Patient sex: M
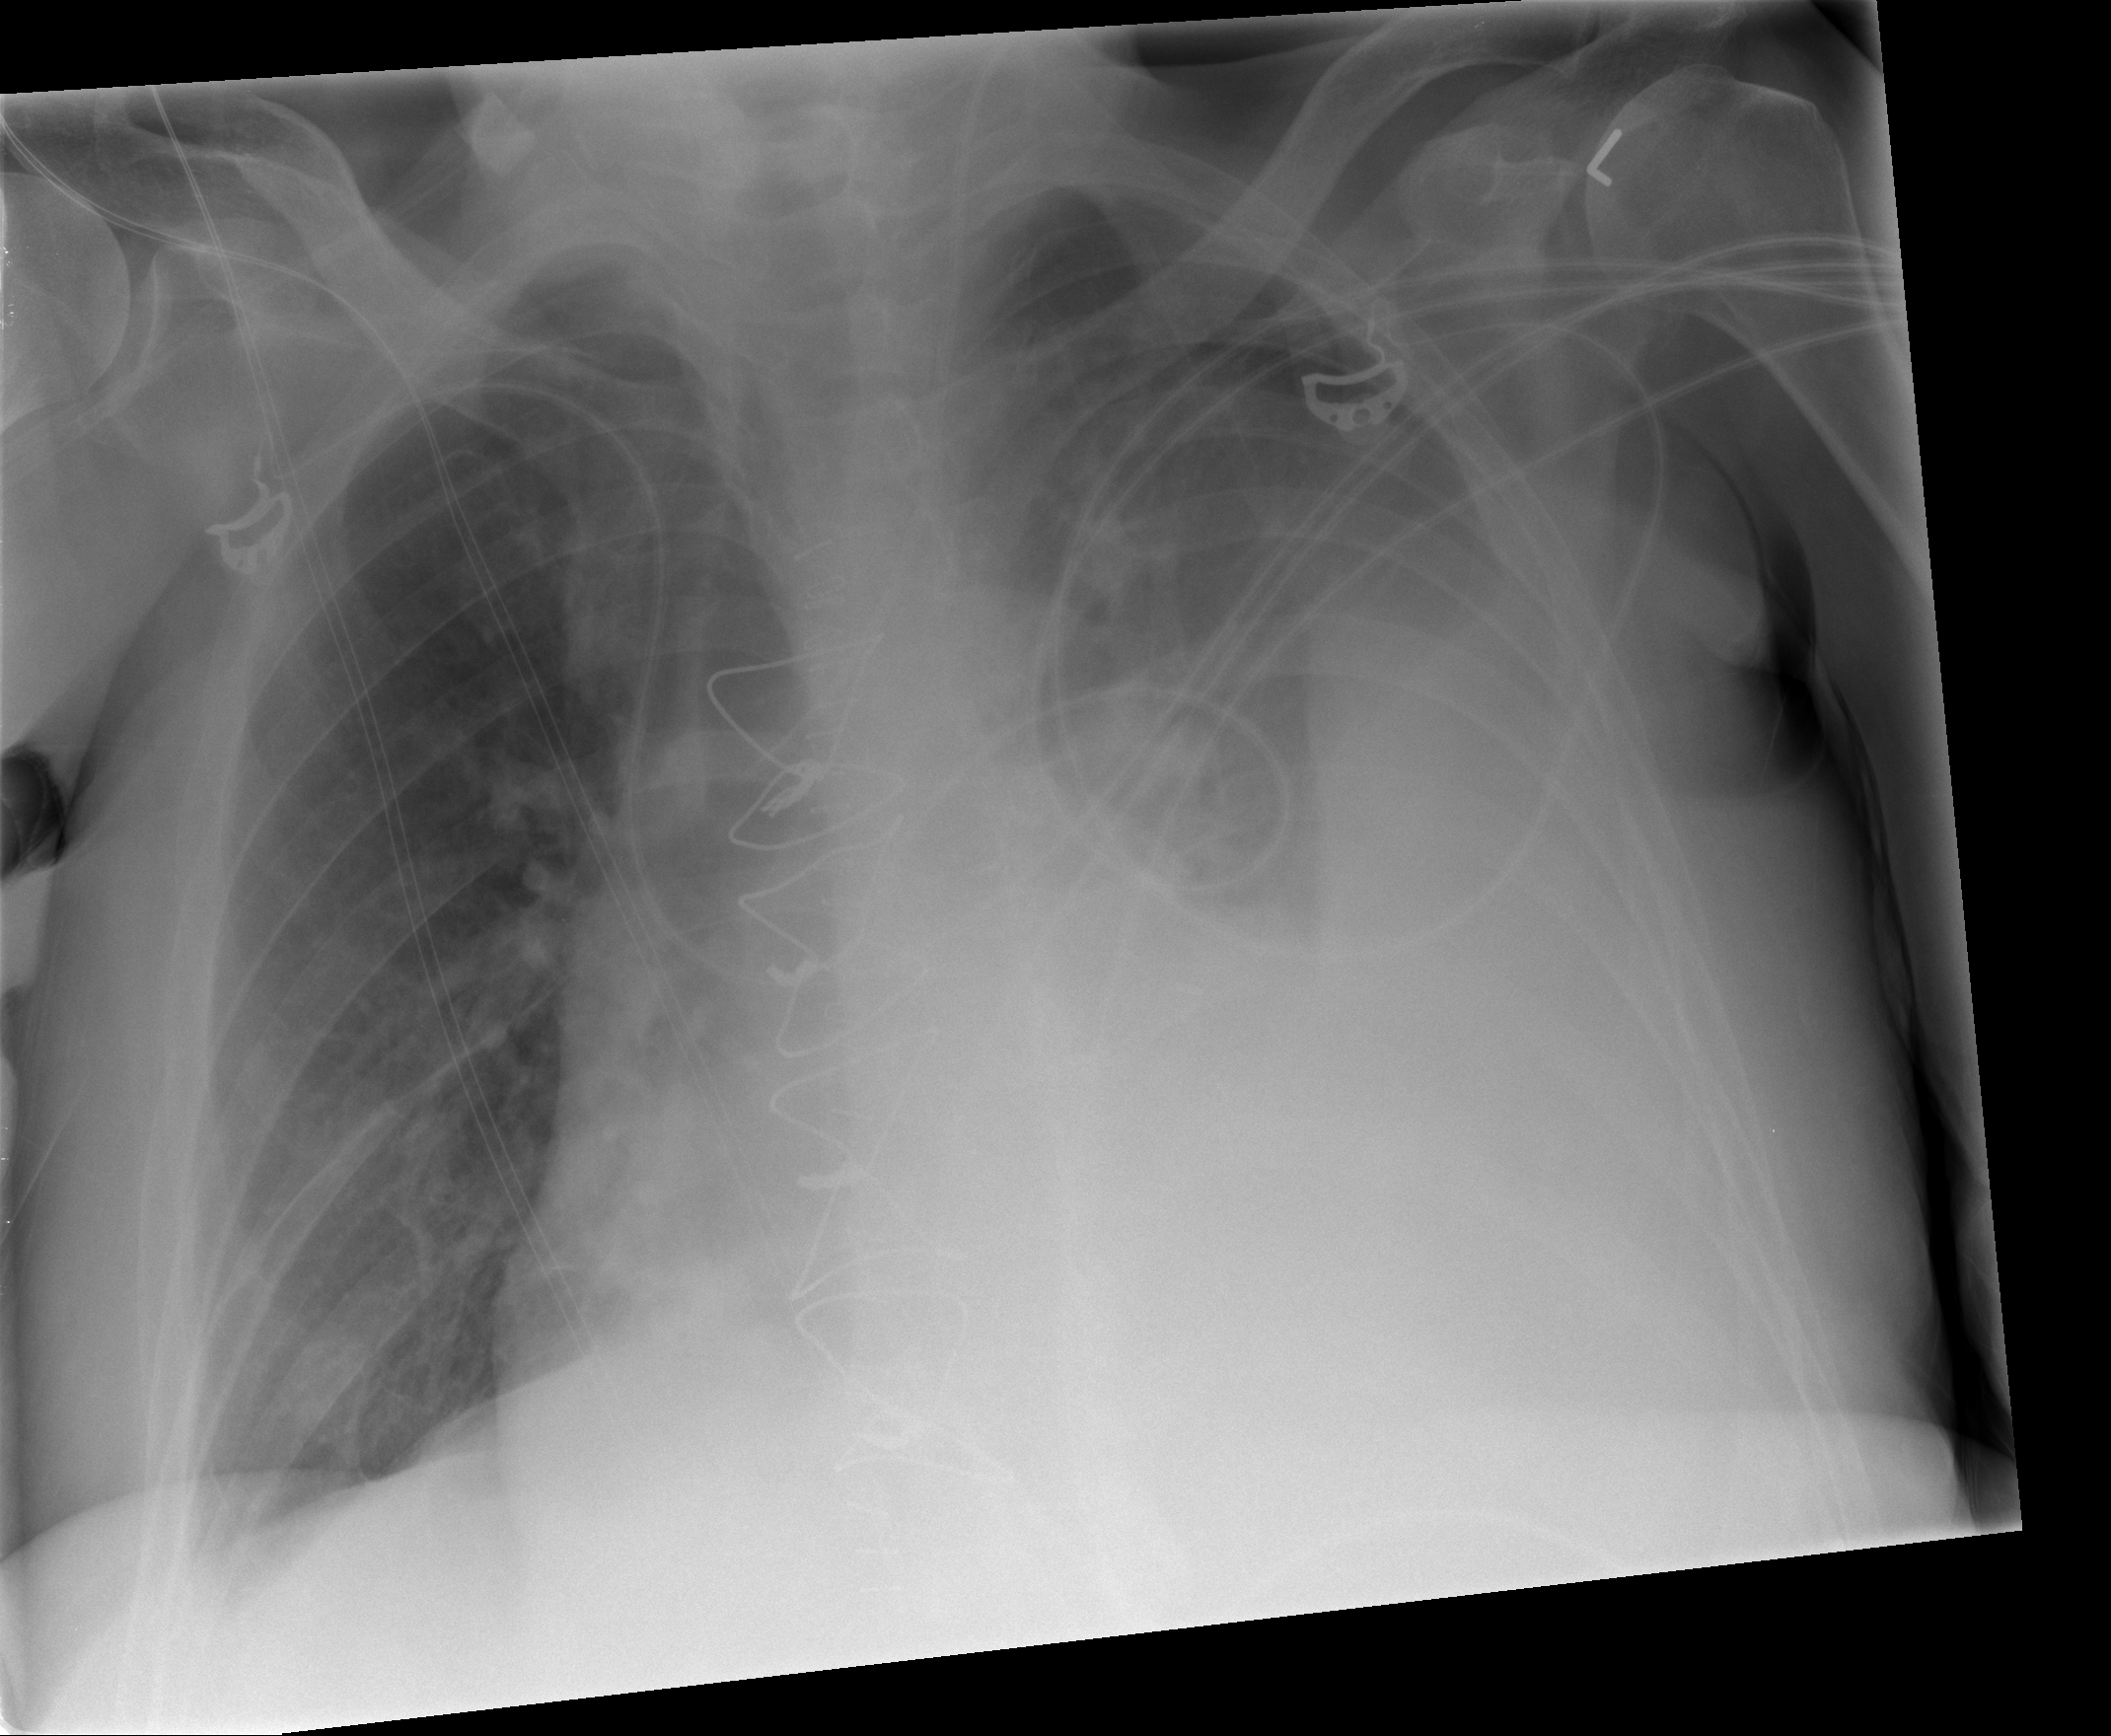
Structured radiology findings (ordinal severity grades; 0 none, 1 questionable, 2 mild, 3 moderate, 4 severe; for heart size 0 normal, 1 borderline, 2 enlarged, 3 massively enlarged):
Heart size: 3
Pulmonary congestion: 0
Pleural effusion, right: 0
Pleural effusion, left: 3
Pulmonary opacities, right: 0
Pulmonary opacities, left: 0
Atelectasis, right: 0
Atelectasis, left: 2